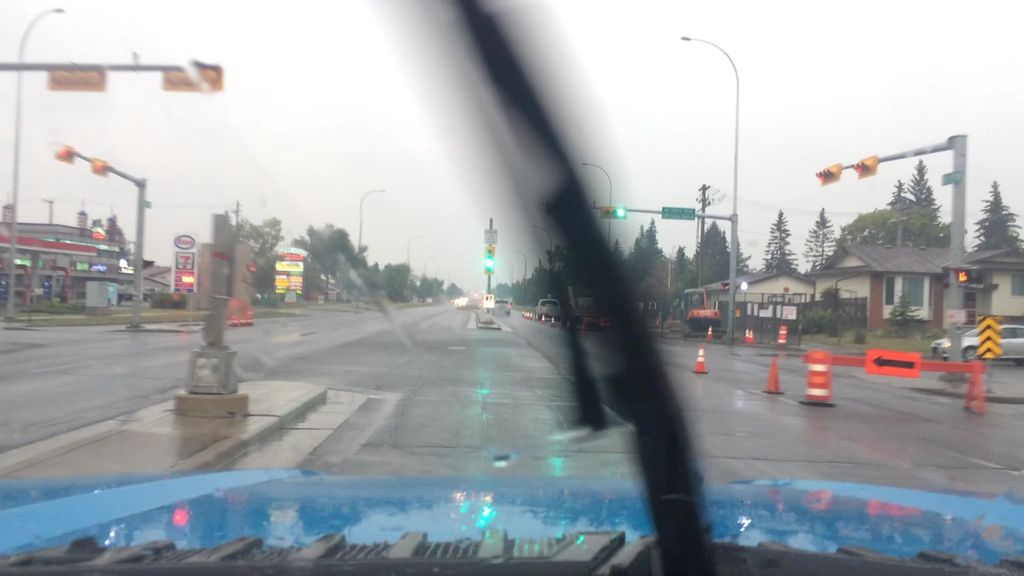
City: calgary